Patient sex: M
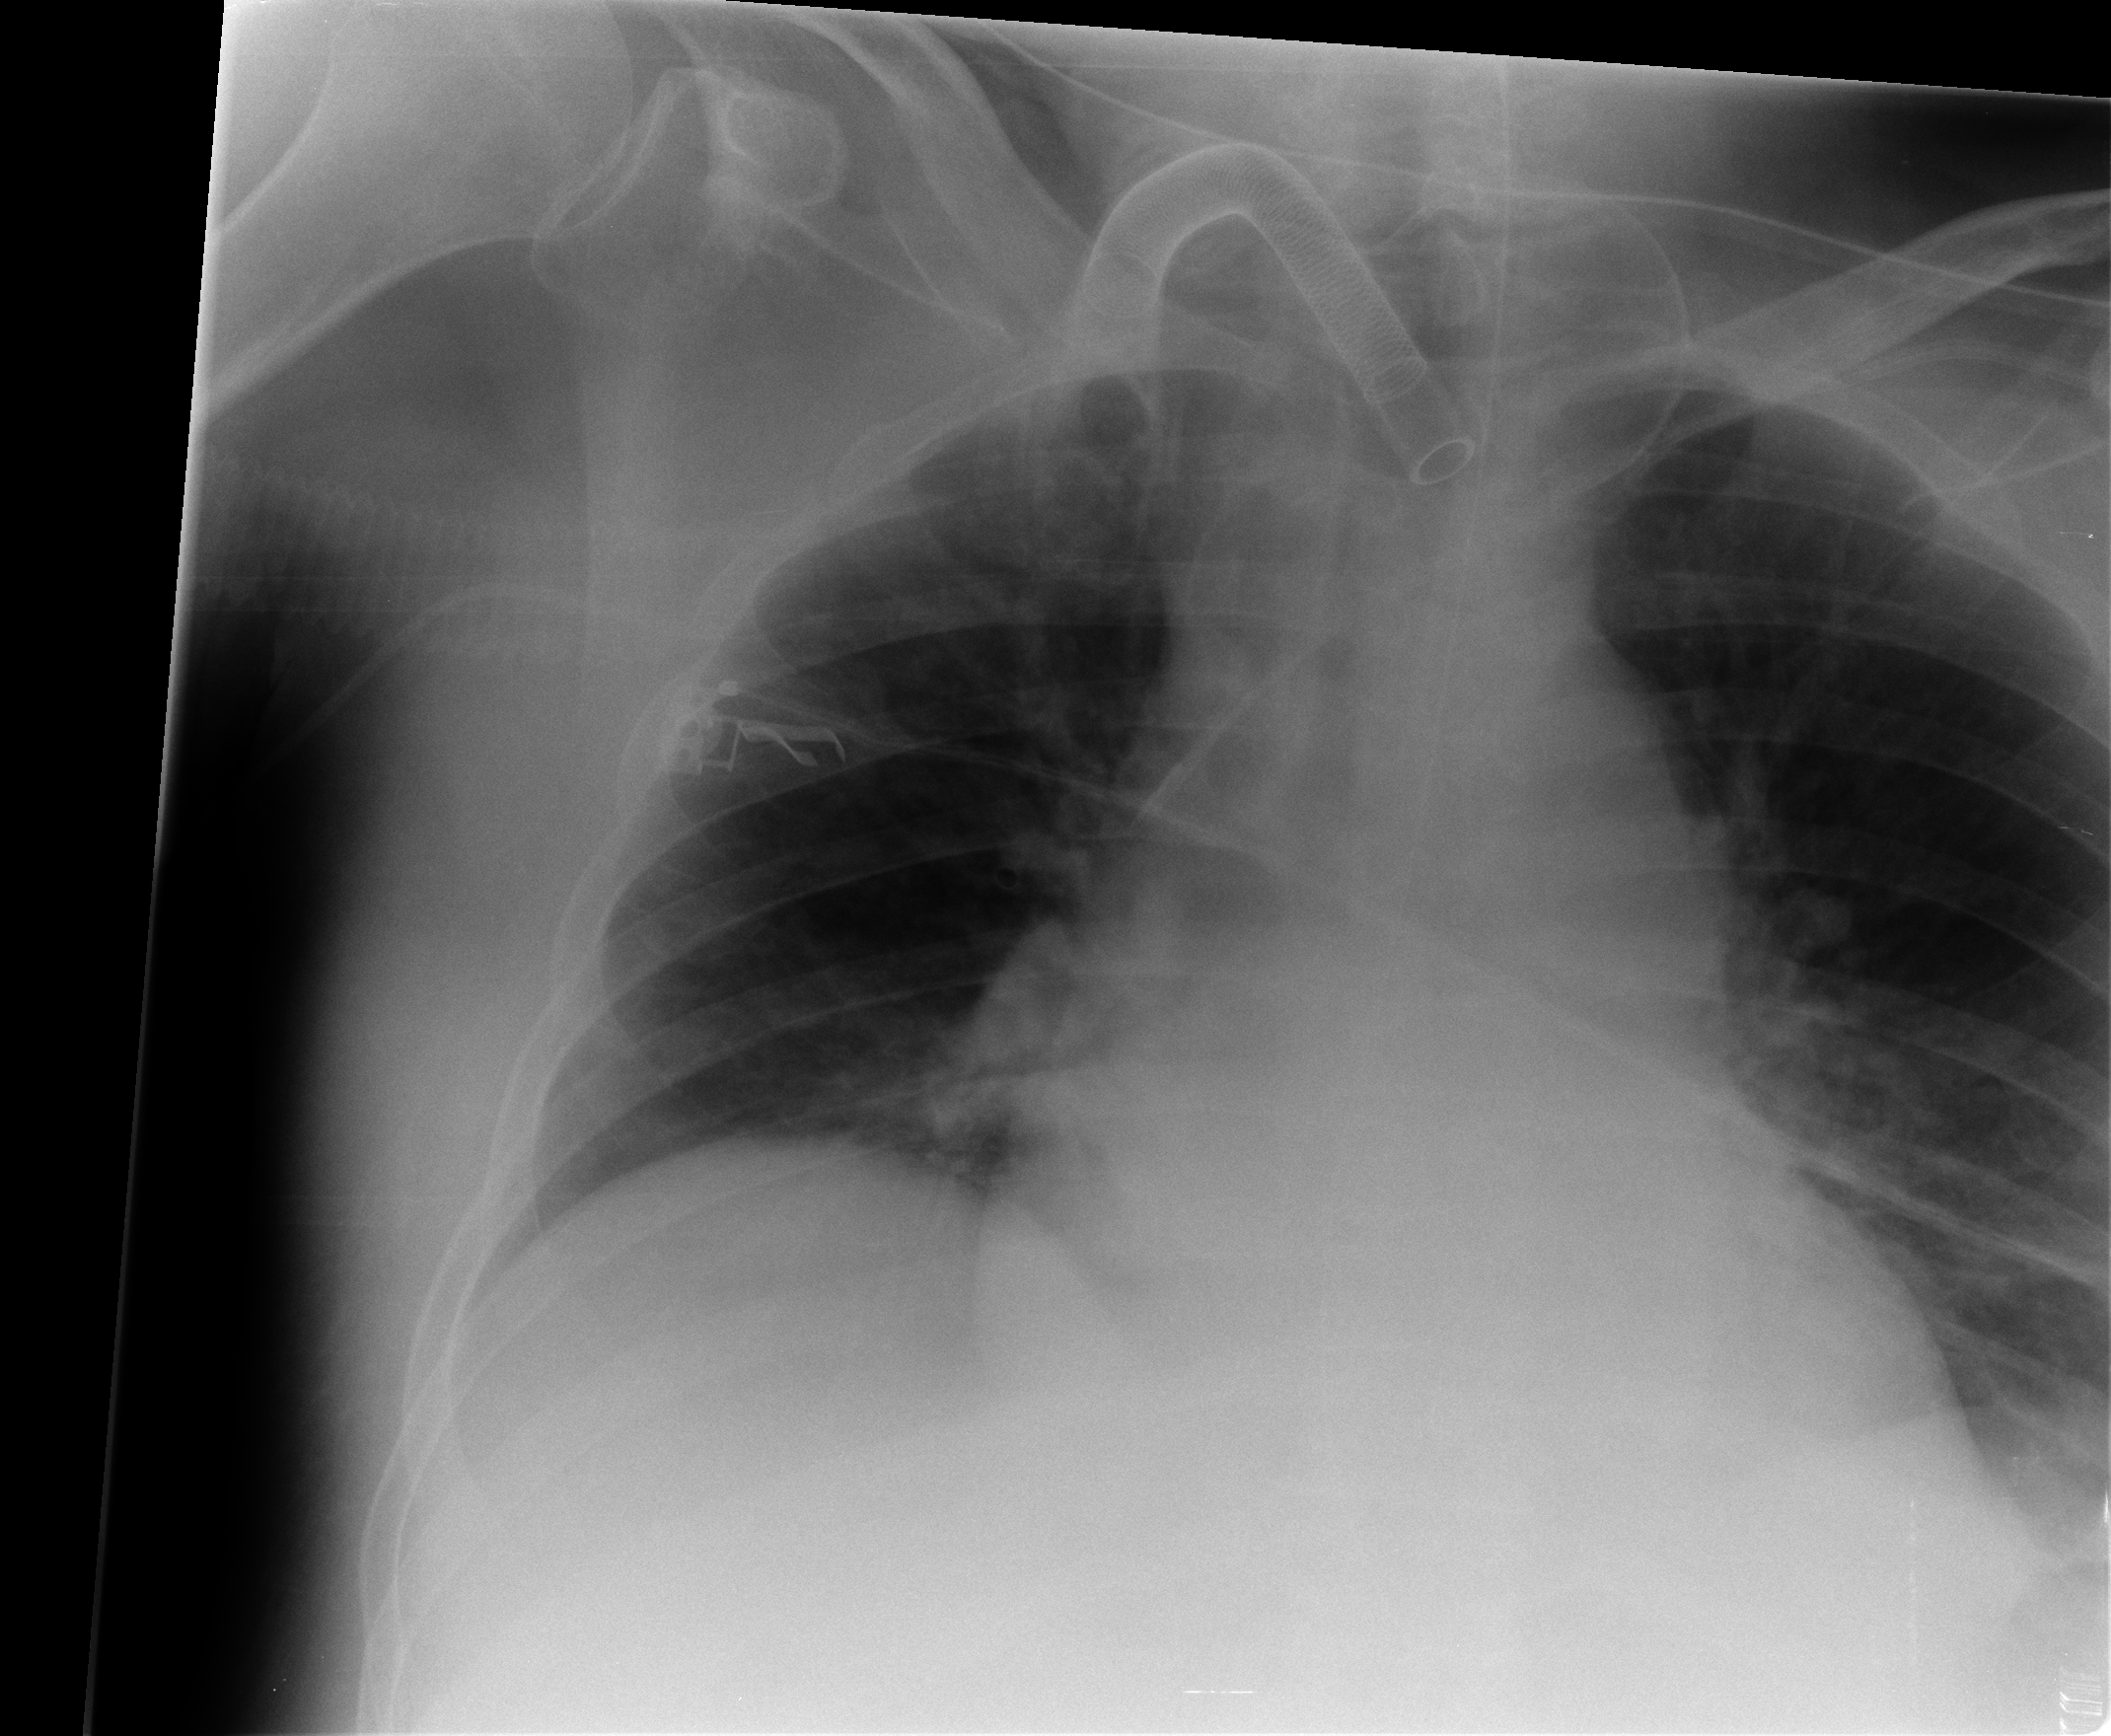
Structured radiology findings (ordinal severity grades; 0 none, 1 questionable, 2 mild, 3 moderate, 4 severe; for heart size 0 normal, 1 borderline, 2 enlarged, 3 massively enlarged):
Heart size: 2
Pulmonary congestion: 1
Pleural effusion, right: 1
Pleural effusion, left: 1
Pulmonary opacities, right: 0
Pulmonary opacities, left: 0
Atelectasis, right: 2
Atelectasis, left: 2